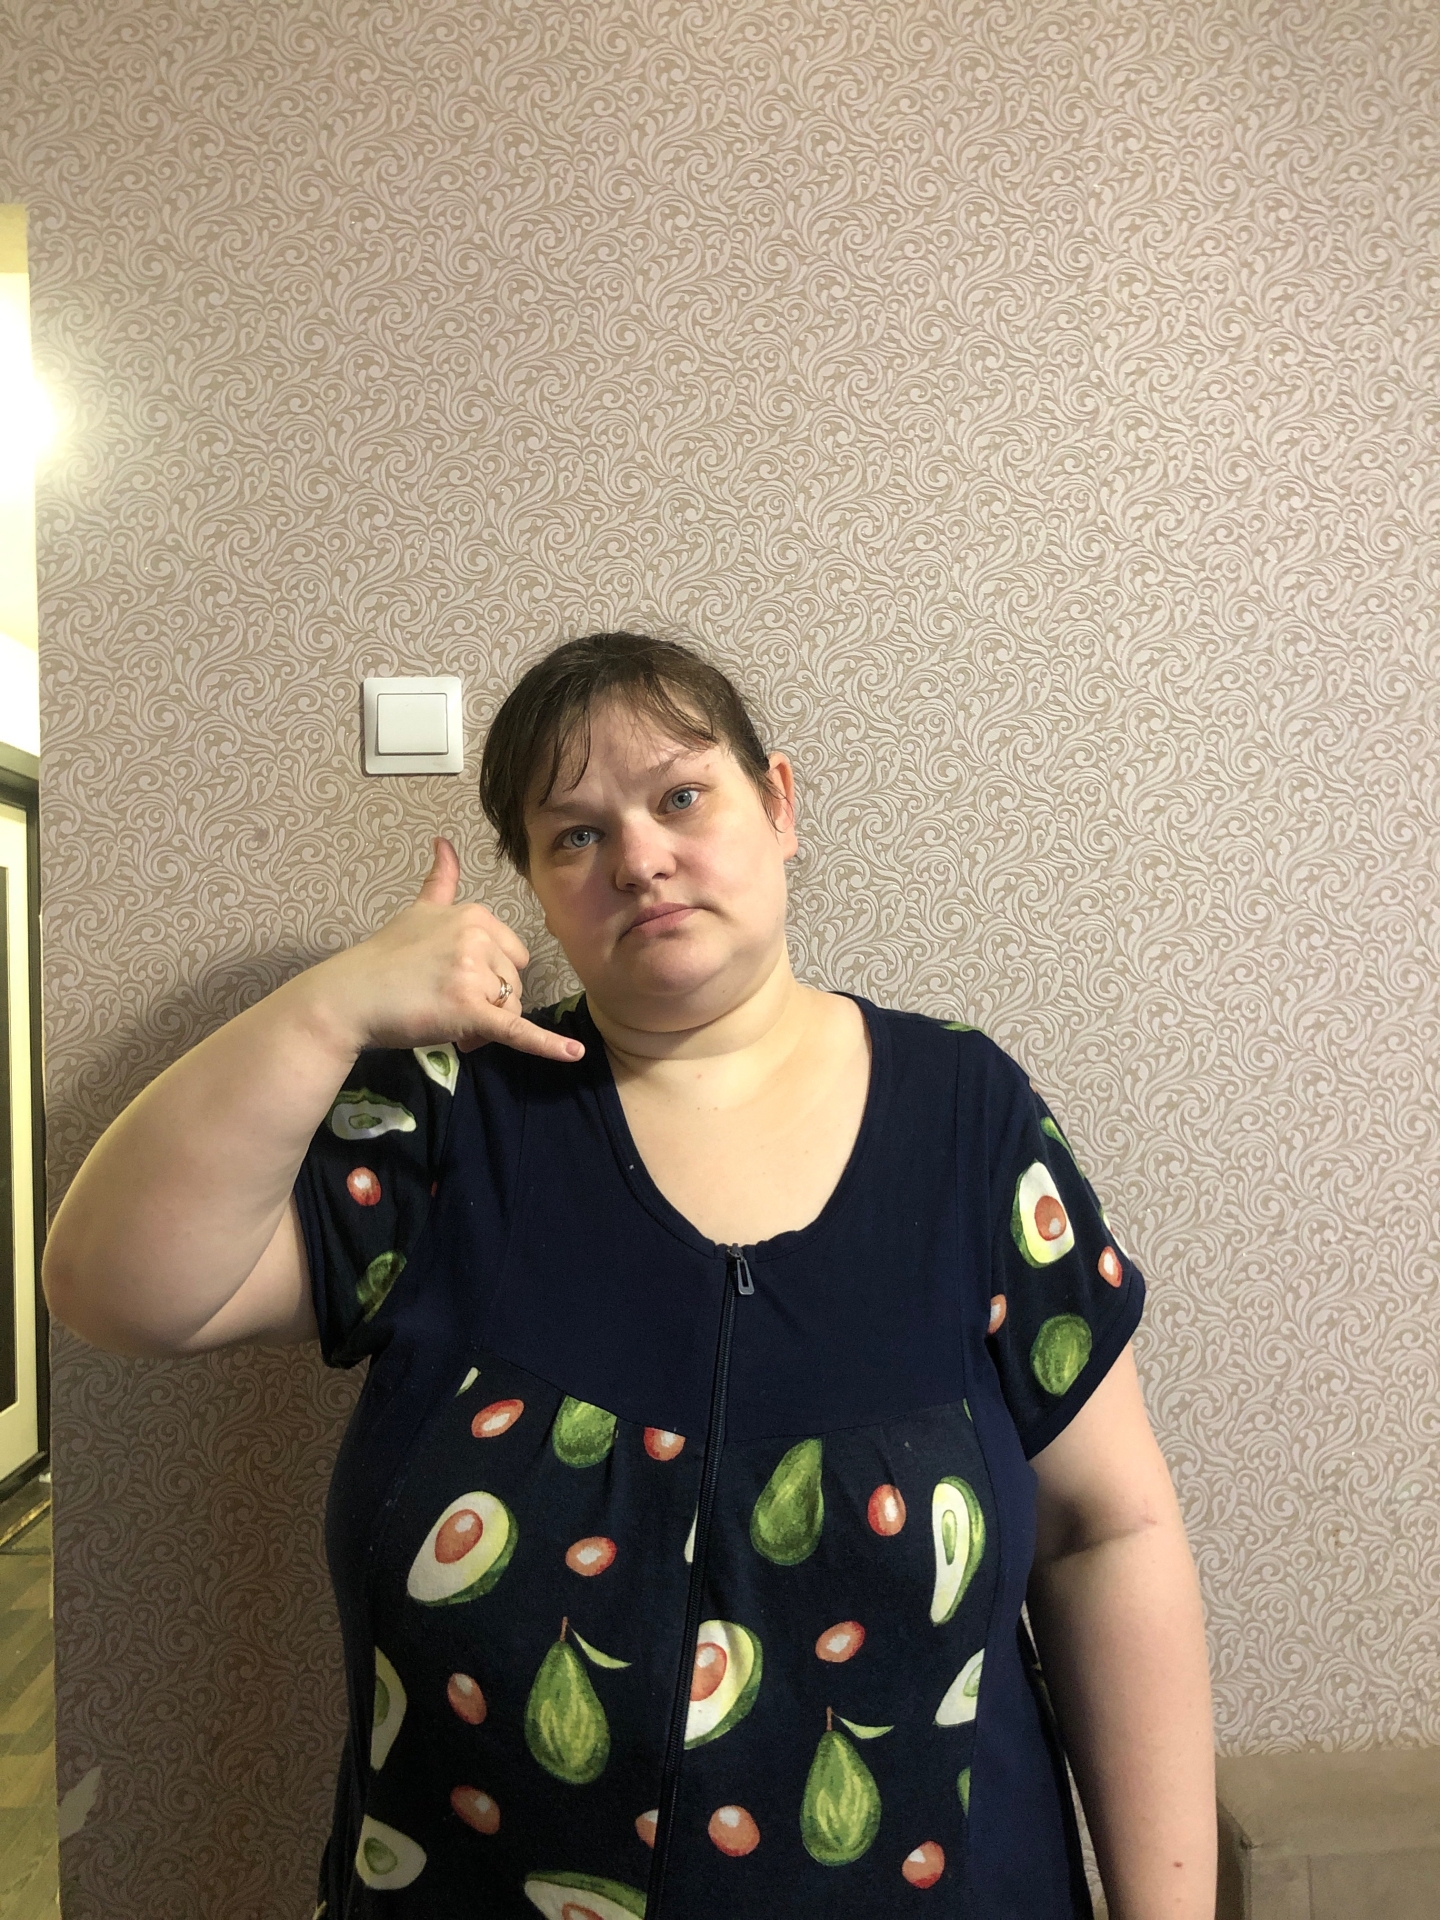
Label: clear